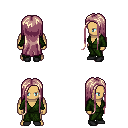
a pixel art fantasy rpg character, male body template, human, tanned skin, green robe, metal pants, white blonde extra-long hairstyle, black shoes, four views (front, back, left, right), 2x2 character sprite sheet, small pixel art, hard edges, no anti-aliasing